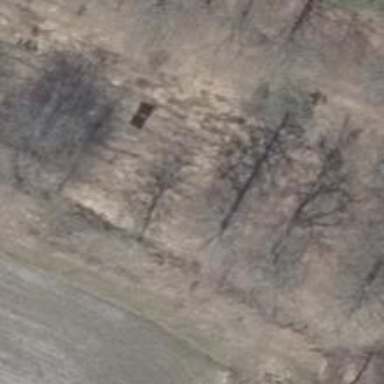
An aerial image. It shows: Hunting stand.